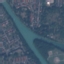
Land use / land cover class: River